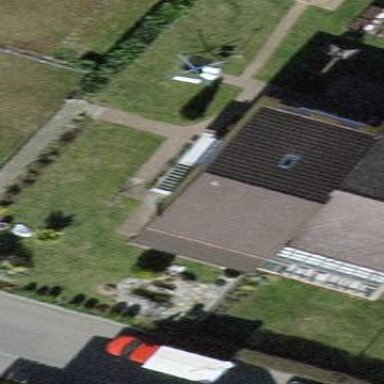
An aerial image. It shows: Terrace building.